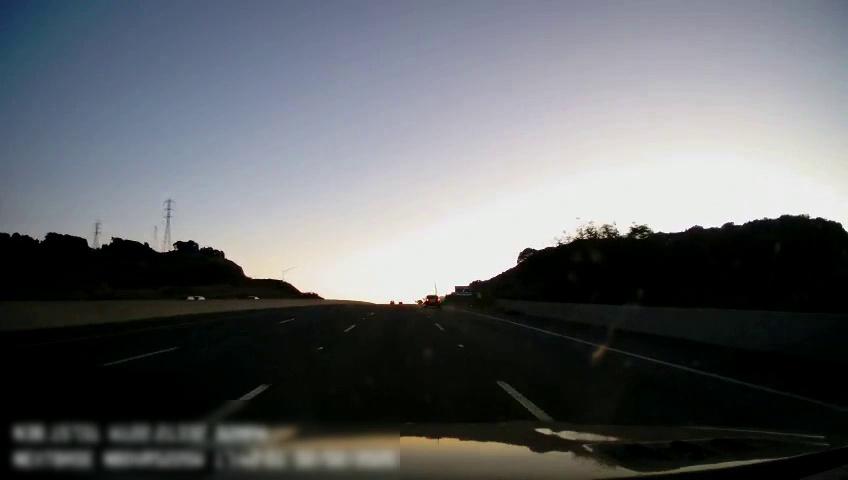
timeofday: Dusk/Dawn/Twilight
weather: Sunny
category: Drivable Space
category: Vehicles | Car
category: Vehicles | Car
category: Vehicles | Car
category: Lanes | Alternate Lane
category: Lanes | Current Lane
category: Lanes | Current Lane
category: Lanes | Alternate Lane
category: Lanes | Alternate Lane
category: Traffic | Signs